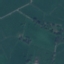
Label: Pasture